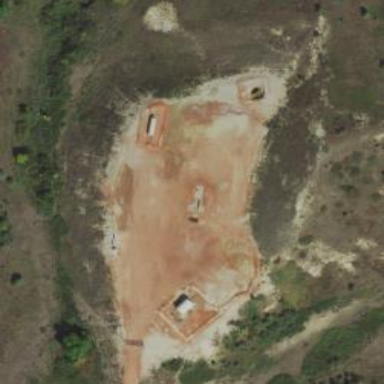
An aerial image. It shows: Storage tank with man-made structure.